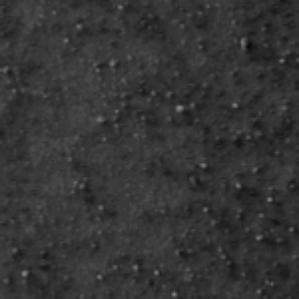
Label: frost